Question: I am using this Bootstrap DateTime Picker: <URL>
I have created a Custom Binder for DateTime called datepicker:
'''
ko.bindingHandlers.datepicker = {
init: function(element, valueAccessor, allBindingsAccessor) {
//initialize datepicker with some optional options
var options = allBindingsAccessor().datepickerOptions || {format: 'DD/MM/YYYY HH:mm'};
$(element).datetimepicker(options);
//when a user changes the date, update the view model
ko.utils.registerEventHandler(element, "dp.change", function(event) {
var value = valueAccessor();
if (ko.isObservable(value)) {
value(event.date);
}
});
},
update: function(element, valueAccessor) {
var widget = $(element).data("datepicker");
//when the view model is updated, update the widget
if (widget) {
widget.date = ko.utils.unwrapObservable(valueAccessor());
if (widget.date) {
widget.setValue();
}
}
}
};
'''
And I My Model is in JSON, as I am converting C# dateTime to JSON I get this Date: '"/Date(1427368178393)/"'
'''
<div class="col-md-4">
<div class="form-group">
<label class="control-label">Quote Date</label>
<div class='input-group date dateTimes'>
<input type="text" class="form-control" data-bind="datepicker: QuoteDateTime" />
<span class="input-group-addon"><span class="glyphicon glyphicon-calendar"></span></span>
</div>
</div>
</div>
'''
But the Problem is that the first time the Page Loads even though the QuoteDateTime has a value it is not showing in the DateTimePicker.
Here is the JSFiddle:
<URL>
I need the First Value to Show in the DateTime Picker.
The thing is that my ViewModel has a List of Accommodations
This is the Console Log of my viewModel

I could convert every dateTime to a moment as you suggester, but then I shouldn't use the knockout Mapping Plugin: <URL>
Is this the only solution to loop through my viewModel and then converting alld Datetimes to a moment object
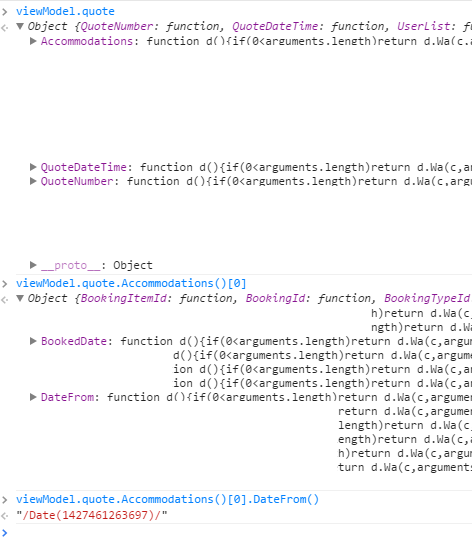
Answer: After help From @David and @Bryant I changed my code to update viewModel with moment object date.
The Problem was that the Date was only posting back correctly after selecting a Date from the DateTime Picker. So I changed code so when Initialized I update the viewModel. And it is working now.
This is the DateTime Picker
<URL>
I used the following datepicker binding.
JSFiddle Working: <URL>
My Solution:
'''
ko.bindingHandlers.datepicker = {
init: function (element, valueAccessor, allBindingsAccessor, viewModel, bindingContext) {
//initialize datepicker with some optional options
var options = {
format: 'DD/MM/YYYY HH:mm',
defaultDate: valueAccessor()()
};
if (allBindingsAccessor() !== undefined) {
if (allBindingsAccessor().datepickerOptions !== undefined) {
options.format = allBindingsAccessor().datepickerOptions.format !== undefined ? allBindingsAccessor().datepickerOptions.format : options.format;
}
}
$(element).datetimepicker(options);
//when a user changes the date, update the view model
ko.utils.registerEventHandler(element, "dp.change", function (event) {
var value = valueAccessor();
if (ko.isObservable(value)) {
value(event.date);
}
});
var defaultVal = $(element).val();
var value = valueAccessor();
value(moment(defaultVal, options.format));
},
update: function (element, valueAccessor, allBindingsAccessor, viewModel, bindingContext) {
var thisFormat = 'DD/MM/YYYY HH:mm';
if (allBindingsAccessor() !== undefined) {
if (allBindingsAccessor().datepickerOptions !== undefined) {
thisFormat = allBindingsAccessor().datepickerOptions.format !== undefined ? allBindingsAccessor().datepickerOptions.format : thisFormat;
}
}
var value = valueAccessor();
var unwrapped = ko.utils.unwrapObservable(value());
if (unwrapped === undefined || unwrapped === null) {
element.value = new moment(new Date());
console.log("undefined");
} else {
element.value = unwrapped.format(thisFormat);
}
}
};
'''